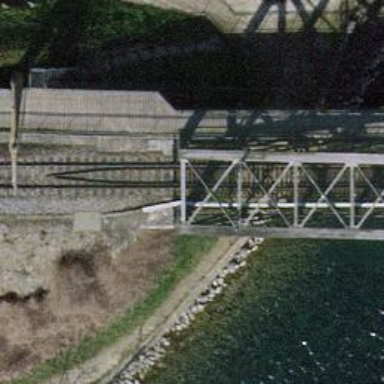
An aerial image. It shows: Railway bridge with electrified tracks and single contact line.